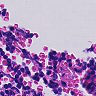
Metastatic tissue present: no